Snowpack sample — Buffalo Mountain, Silverthorne, Colorado, USA (2/22/26, 2:02 PM MST)
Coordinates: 39.622, -106.113
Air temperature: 33 °F
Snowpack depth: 63 cm
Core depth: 30 cm
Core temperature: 24.8 °F
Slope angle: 11°, slope face: 116°
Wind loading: low
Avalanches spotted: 0
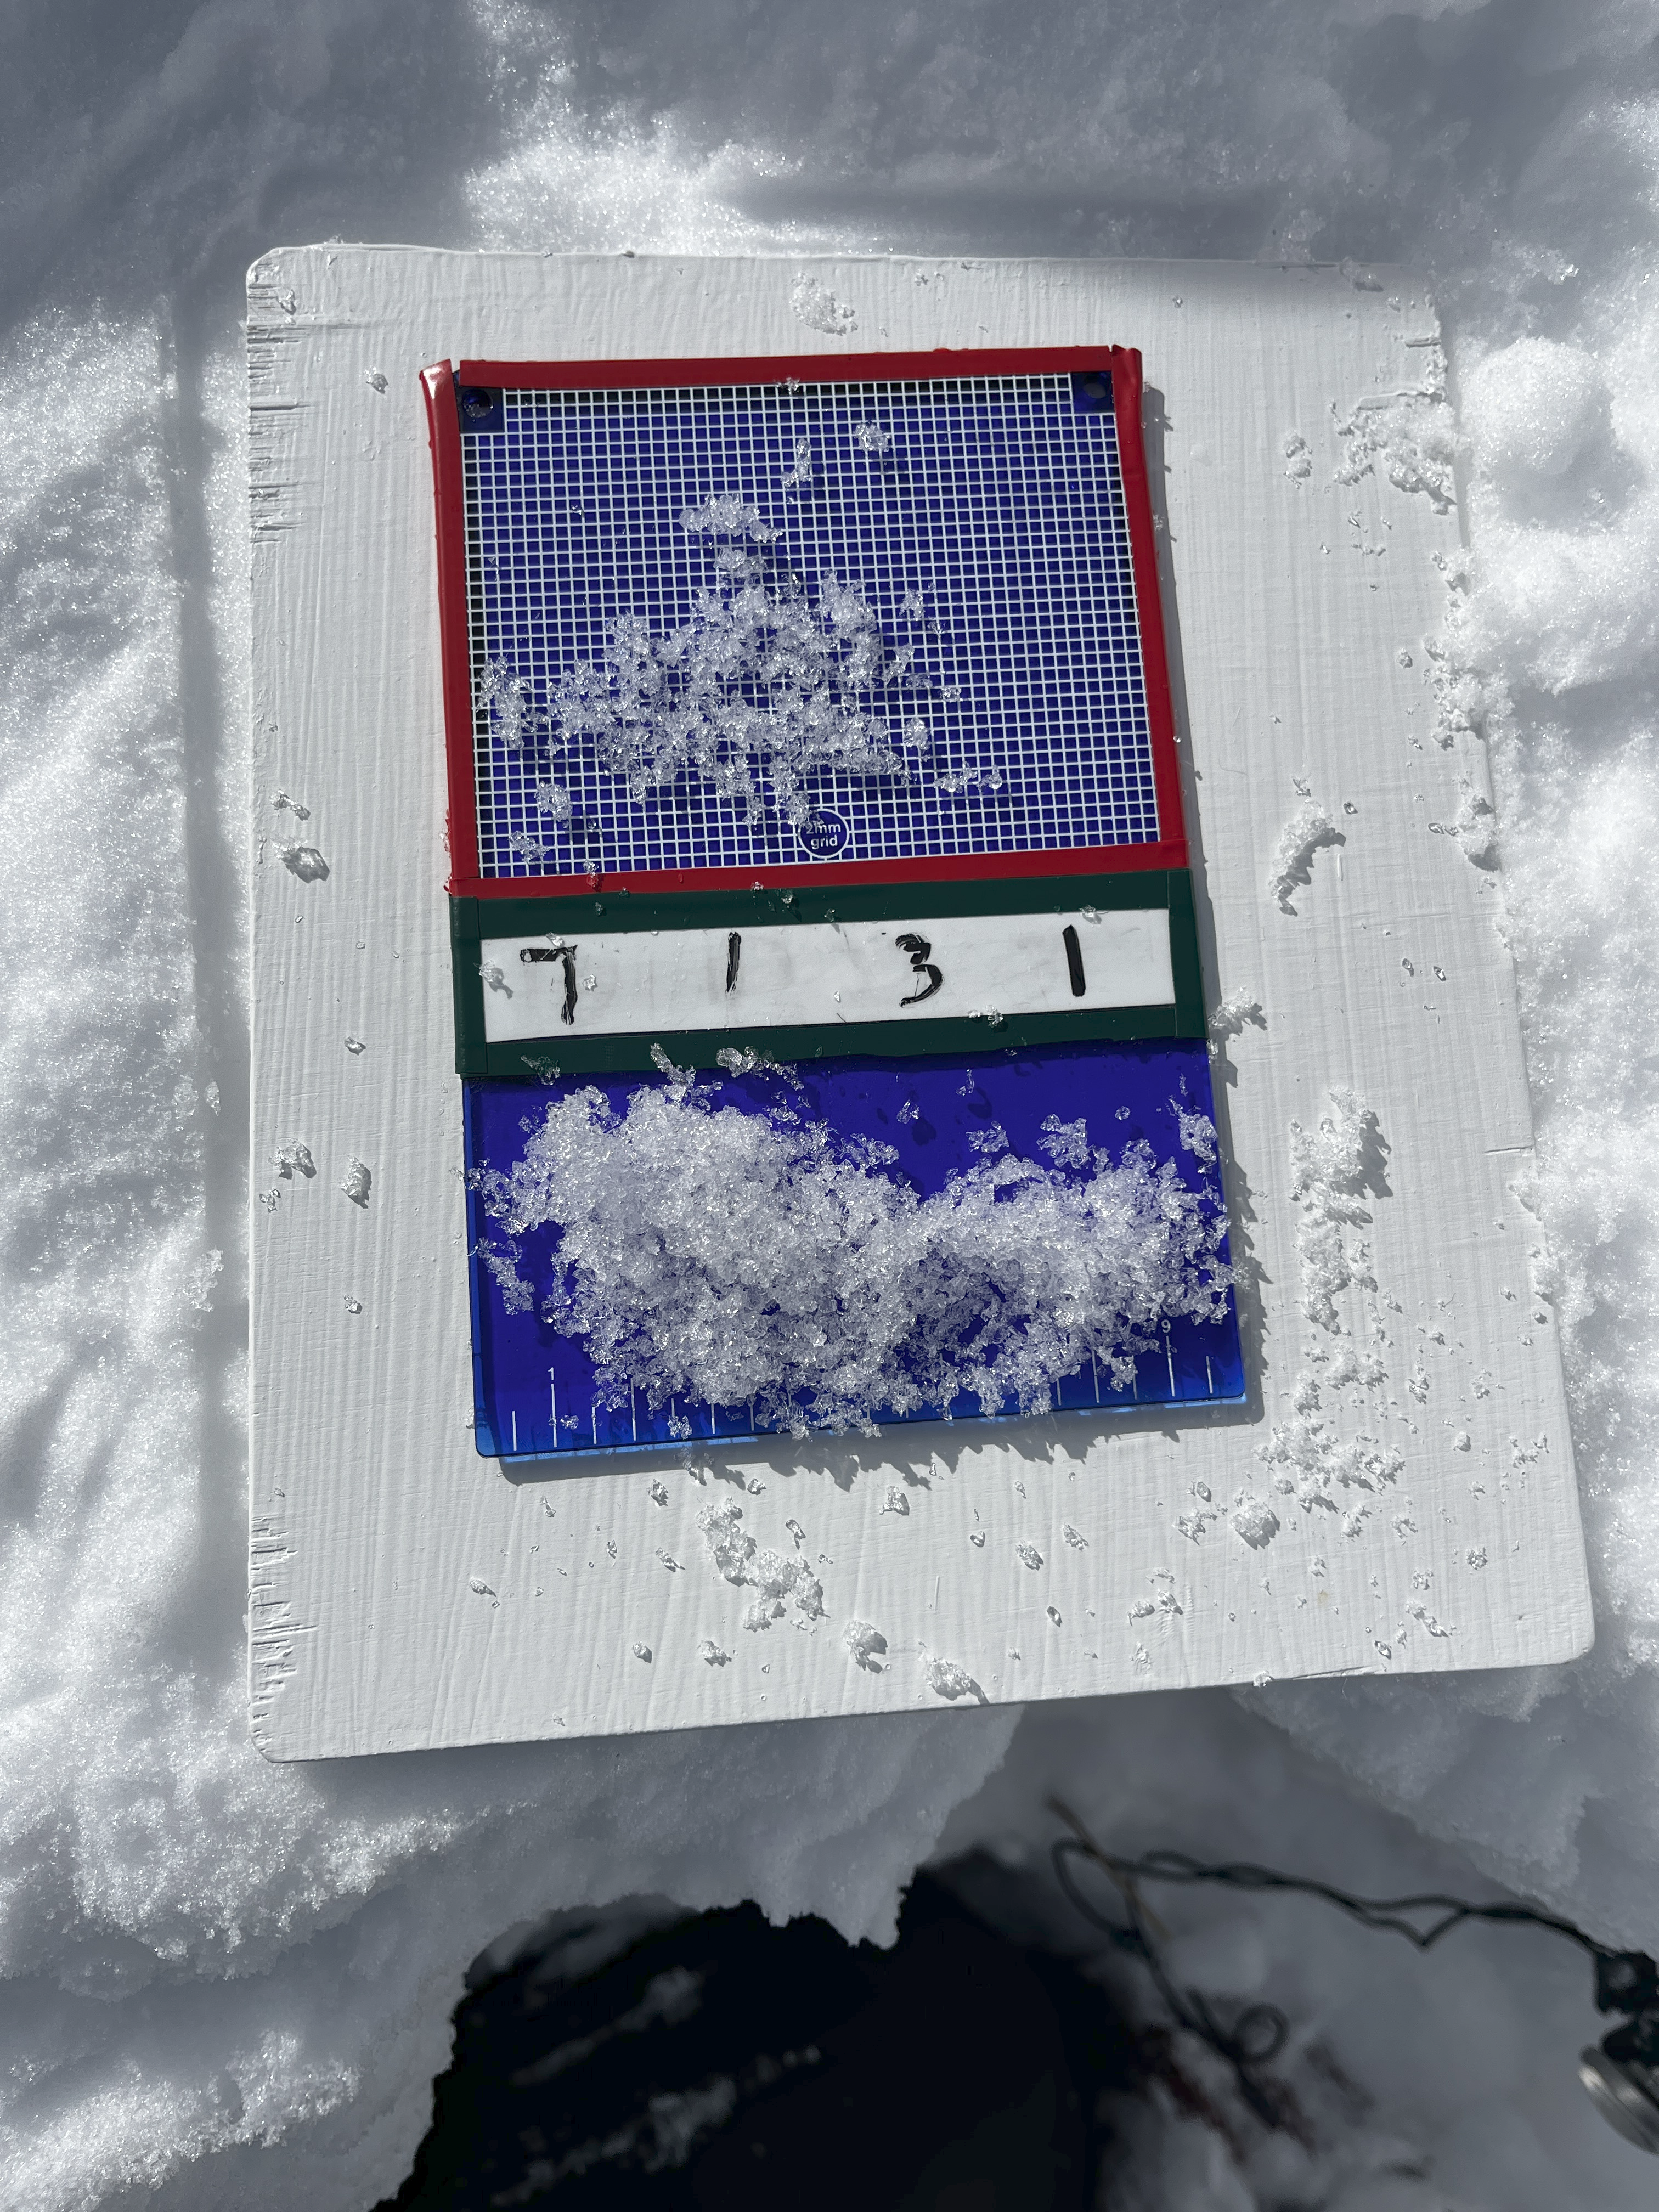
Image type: crystal_card
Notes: In a firebreak similar to site 1, minimal wind loading with no spotted avalanches (not many faces in view though)